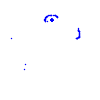
Particle: proton